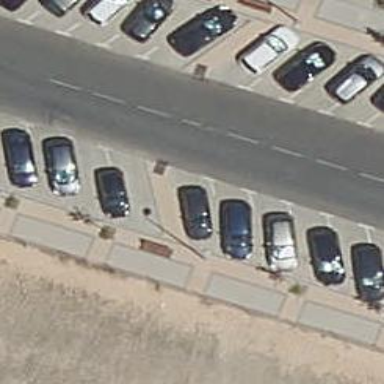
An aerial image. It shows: Kerb barrier.